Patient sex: F
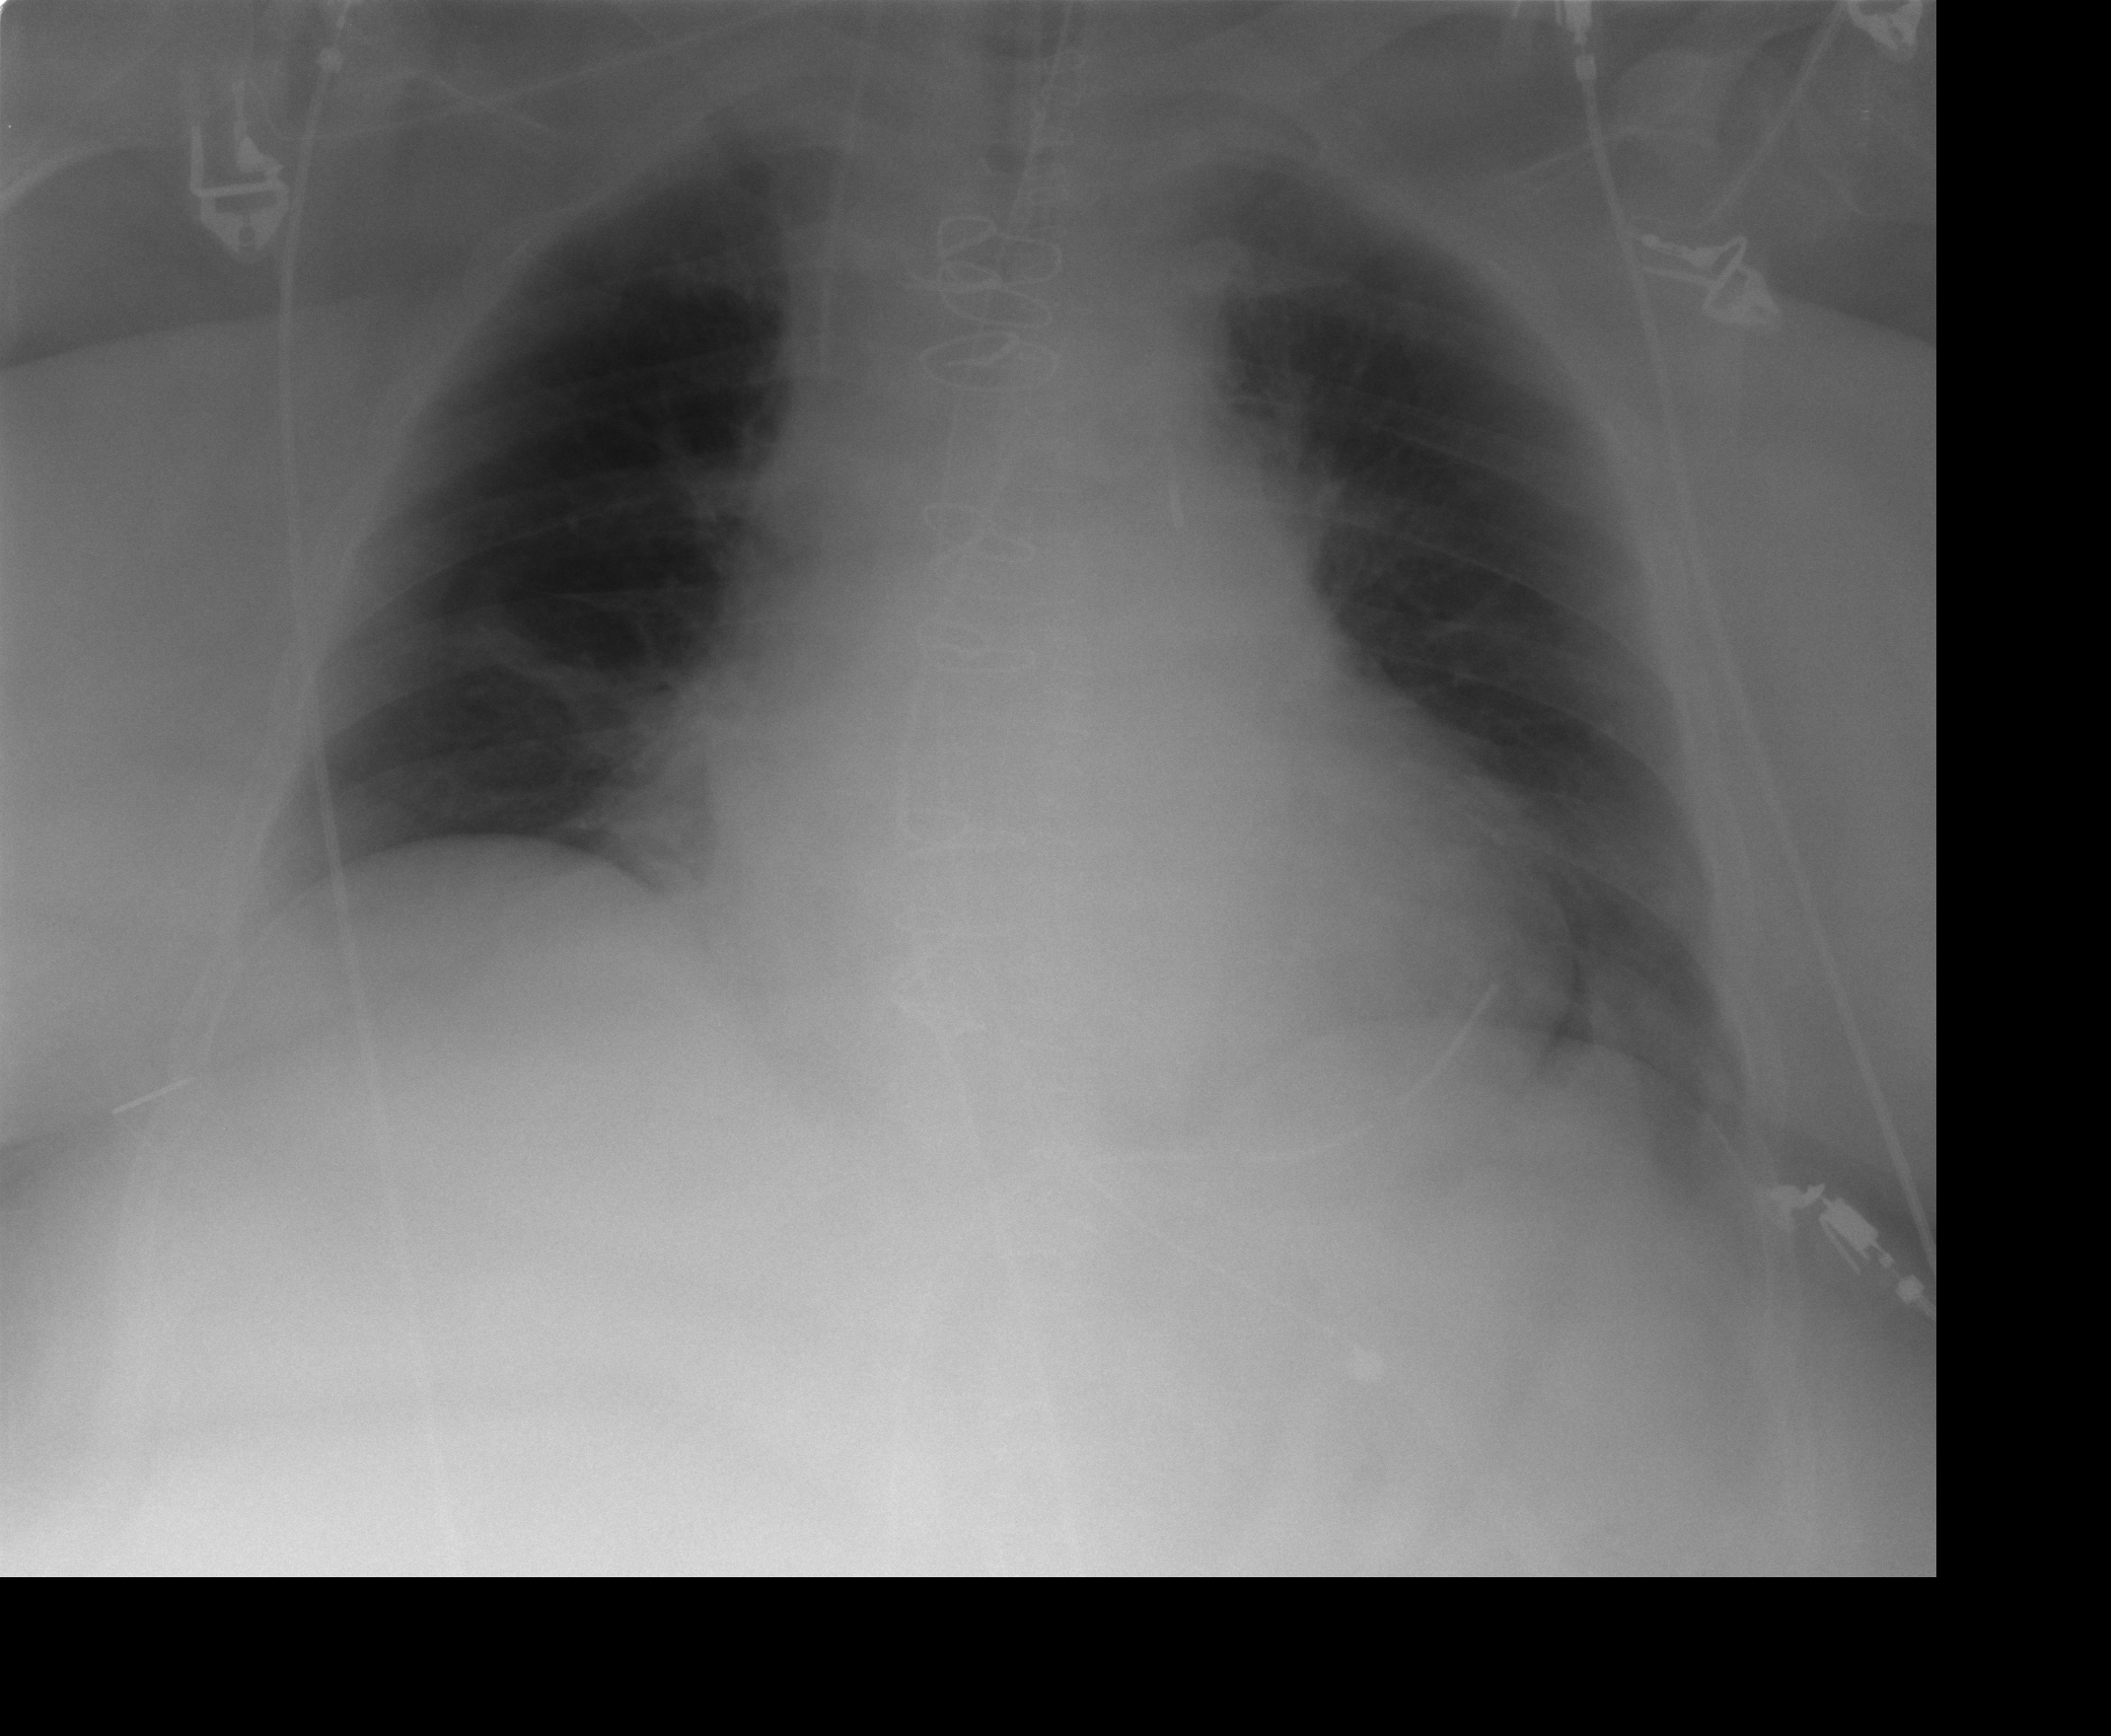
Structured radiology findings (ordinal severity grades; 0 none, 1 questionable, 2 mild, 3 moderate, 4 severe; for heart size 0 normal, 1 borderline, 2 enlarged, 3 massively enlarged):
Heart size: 2
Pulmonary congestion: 0
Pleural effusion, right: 0
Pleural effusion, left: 0
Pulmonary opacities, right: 0
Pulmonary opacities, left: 0
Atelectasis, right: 2
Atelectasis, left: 2